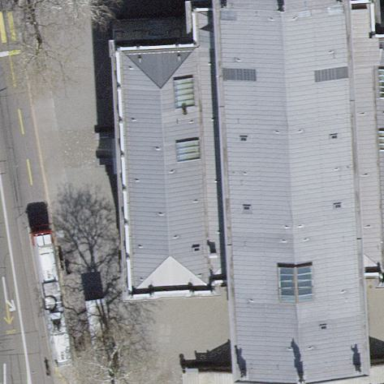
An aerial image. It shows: Government town hall building.